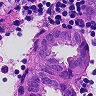
Metastatic tissue present: yes